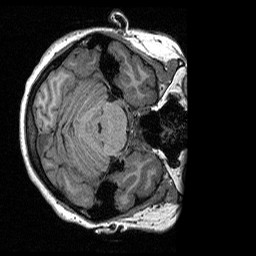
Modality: T1w
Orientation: axial
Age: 35
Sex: female
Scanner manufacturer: siemens
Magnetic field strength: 3 T
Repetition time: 2.3 s
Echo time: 0.00298 s